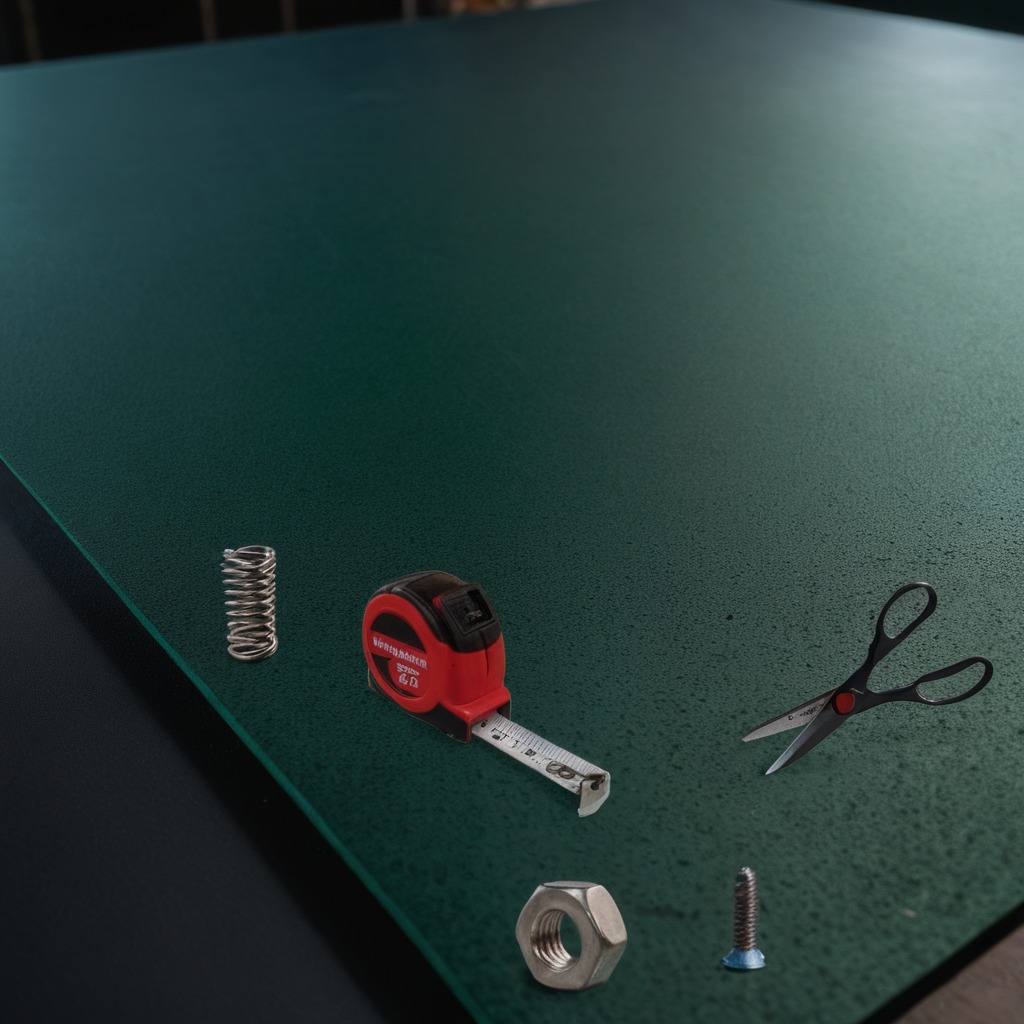
A measuring tape, a metal machine screw, a coiled metal spring, a metal nut, and a pair of scissors are lying on the granite tabletop.